Question: I am developing a project in which I am required to change the color of text in a ListView on selecting the item of the ListView.
I can change the color of text on selecting the list item but, after a few seconds, the color changes back to what it was previously. I want that color unchanged until I click on another list item. Just look at the following screenshot:

I can get the changed color text in white on click of item of the ListView, but after a few seconds the text changes back to the previous color.
I want to keep the white color of the textview until I click to the other item of the ListView.
The following is my selector file for textviews. For Black text:
'''
<?xml version="1.0" encoding="utf-8"?>
<selector xmlns:android="http://schemas.android.com/apk/res/android">
<item android:state_selected="true" android:color="@android:color/white"/>
<item android:state_focused="true" android:color="@android:color/white"/>
<item android:state_selected="false" android:color="@android:color/black"/>
</selector>
'''
For Red text:
'''
<?xml version="1.0" encoding="utf-8"?>
<selector xmlns:android="http://schemas.android.com/apk/res/android">
<item android:state_selected="true" android:color="@android:color/white"/>
<item android:state_focused="true" android:color="@android:color/white"/>
<item android:state_selected="false" android:color="@color/red"/>
</selector>
'''
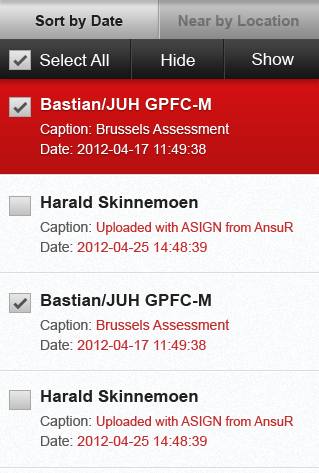
Answer: You need to store the position of the selected item somewhere and override the 'getView' of the adapter so that the background is set correctly when recycling the views. Also you need to tell your adapter to refresh the views when the item gets selected.
If you use 'ArrayAdapter' you can for instance extend it like that:
'''
private class SelectionArrayAdapter extends ArrayAdapter<String> {
private int selectedItem = -1;
public SelectionArrayAdapter(Context context, int resource, String[] objects) {
super(context, resource, objects);
}
public void setSelection(int position) {
selectedItem = position;
notifyDataSetChanged();
}
@Override
public View getView(int position, View convertView, ViewGroup parent) {
View view = super.getView(position, convertView, parent);
if(position == selectedItem) {
view.setBackgroundColor(Color.RED);
}
else {
view.setBackgroundColor(Color.TRANSPARENT);
}
return view;
}
}
'''
And when clicking an item you just need to call the 'setSelection' method:
'''
listView.setOnItemClickListener(new OnItemClickListener() {
@Override
public void onItemClick(AdapterView<?> parent, View view, int position, long id) {
adapter.setSelection(position);
}
});
'''